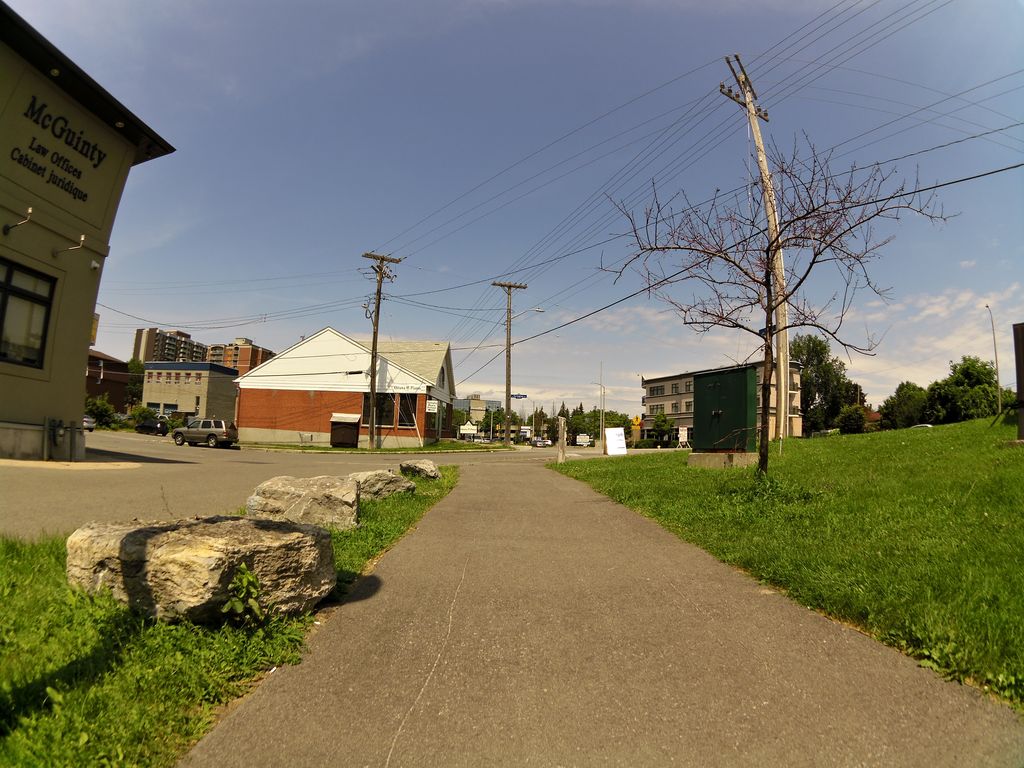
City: ottawa-gatineau